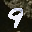
Label: 9